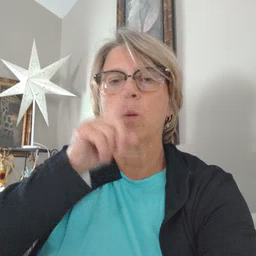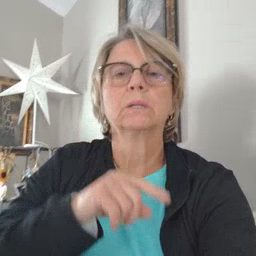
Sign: mouse